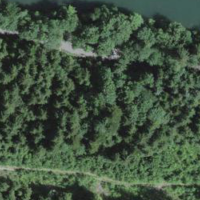
EUNIS habitat code: 44
Species observed at this site:
Oxalis acetosella